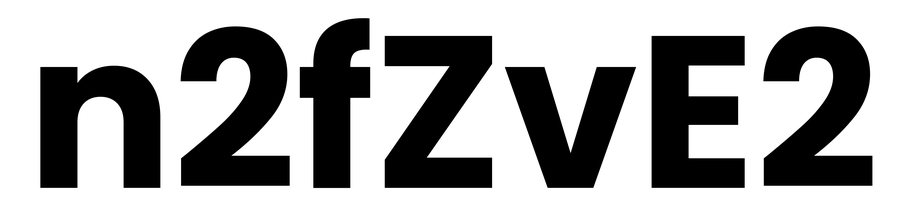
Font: Poppins-Bold